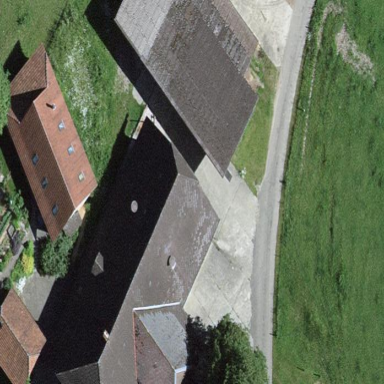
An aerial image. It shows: Farm building.